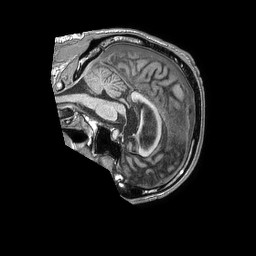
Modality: T1w
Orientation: sagittal
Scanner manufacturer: philips
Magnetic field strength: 1.5 T
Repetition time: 0.007471 s
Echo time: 0.003392 s